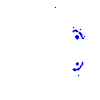
Particle: kaon